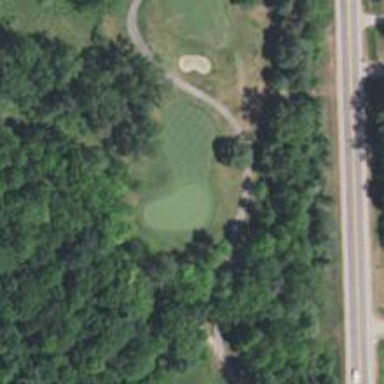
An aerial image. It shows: Golf hole.